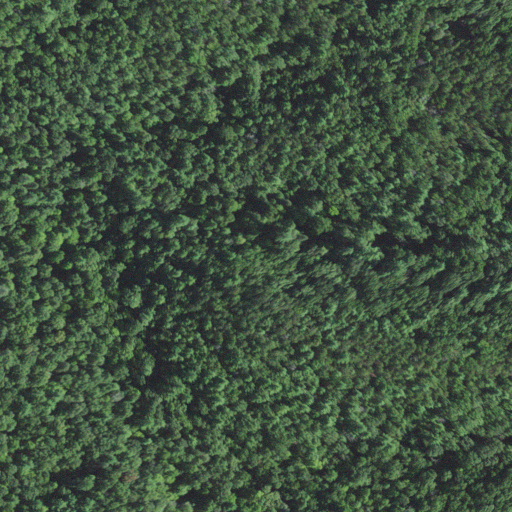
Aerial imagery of valley in Virginia named Phillips Hollow containing mixed forest, evergreen forest, and deciduous forest